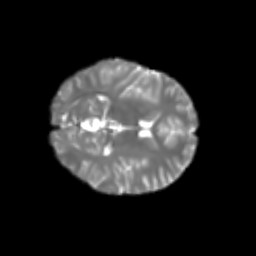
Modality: T2w
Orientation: axial
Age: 21
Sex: female
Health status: healthy